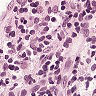
Metastatic tissue present: no